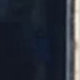
Vehicle type: Medium Vehicle